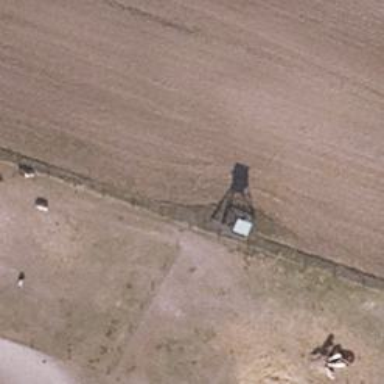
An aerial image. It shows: Hunting stand.